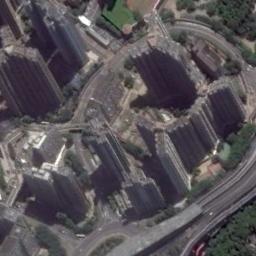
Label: commercial_area